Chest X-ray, PA view. Patient: 44 years old, sex F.
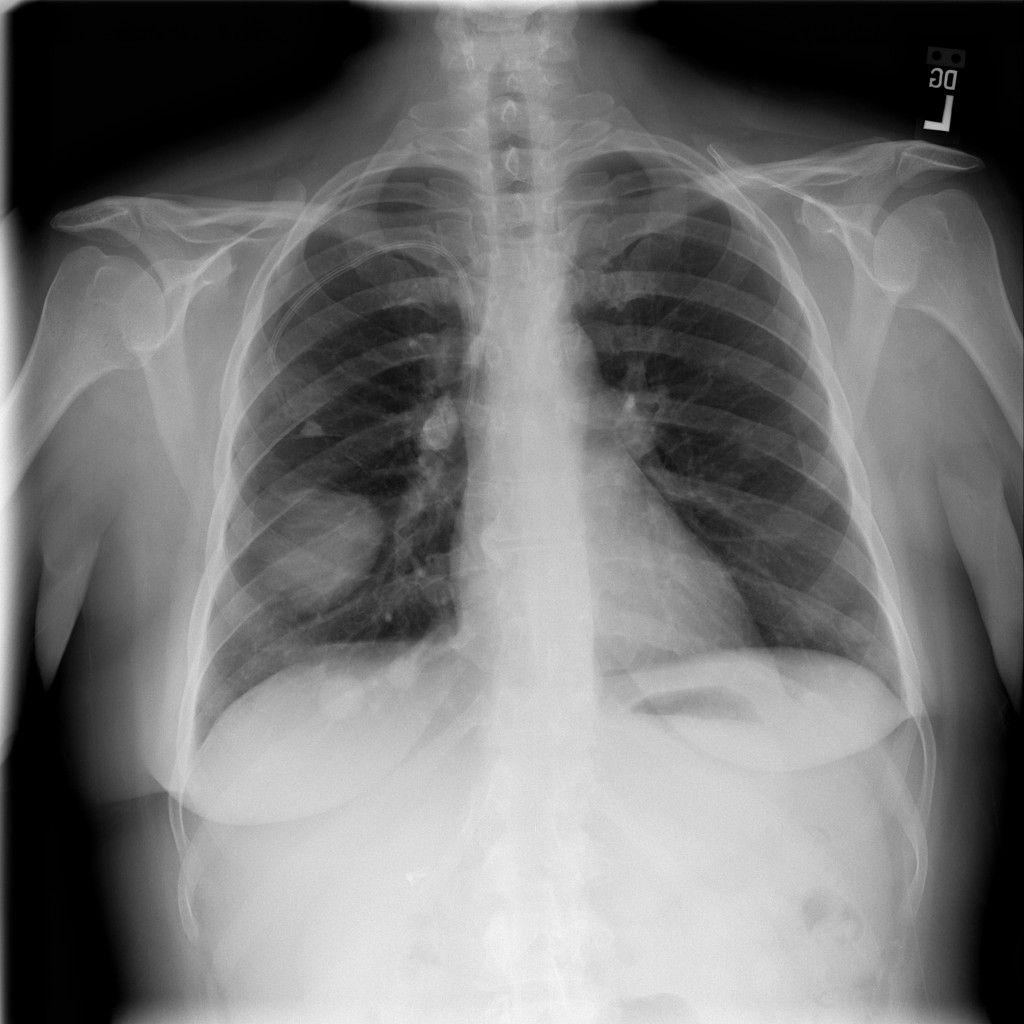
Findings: Mass, Nodule